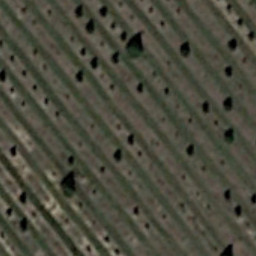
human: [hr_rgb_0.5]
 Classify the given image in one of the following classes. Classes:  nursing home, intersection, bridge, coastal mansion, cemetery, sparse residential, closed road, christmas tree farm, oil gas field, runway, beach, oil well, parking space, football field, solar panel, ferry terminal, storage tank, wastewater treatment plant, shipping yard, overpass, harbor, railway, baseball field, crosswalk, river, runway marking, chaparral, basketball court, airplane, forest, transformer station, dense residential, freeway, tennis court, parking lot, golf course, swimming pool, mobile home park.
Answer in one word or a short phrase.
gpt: christmas tree farm